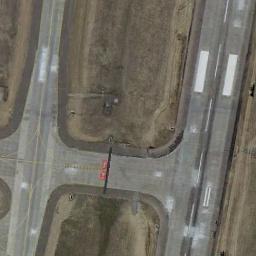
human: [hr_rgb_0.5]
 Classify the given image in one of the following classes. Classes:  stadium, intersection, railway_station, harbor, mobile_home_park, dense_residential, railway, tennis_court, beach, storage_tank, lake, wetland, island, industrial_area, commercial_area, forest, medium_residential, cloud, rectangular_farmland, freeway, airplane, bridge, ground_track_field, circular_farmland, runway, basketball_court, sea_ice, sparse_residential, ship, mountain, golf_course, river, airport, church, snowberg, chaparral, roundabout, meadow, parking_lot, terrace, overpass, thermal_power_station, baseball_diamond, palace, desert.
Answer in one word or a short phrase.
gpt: runway